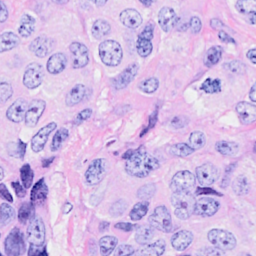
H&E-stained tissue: Breast